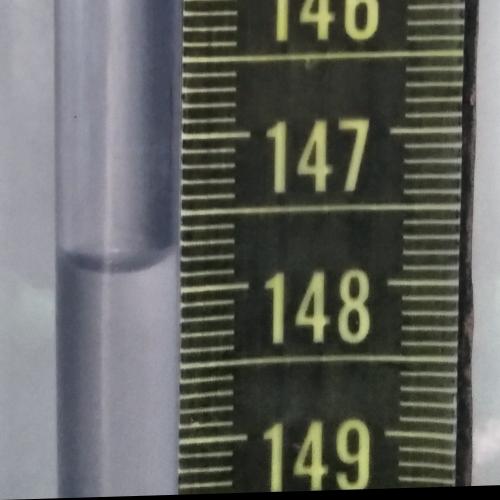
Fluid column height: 147.8 cm